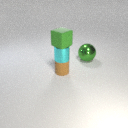
small brown rubber cylinder below small cyan metal cylinder